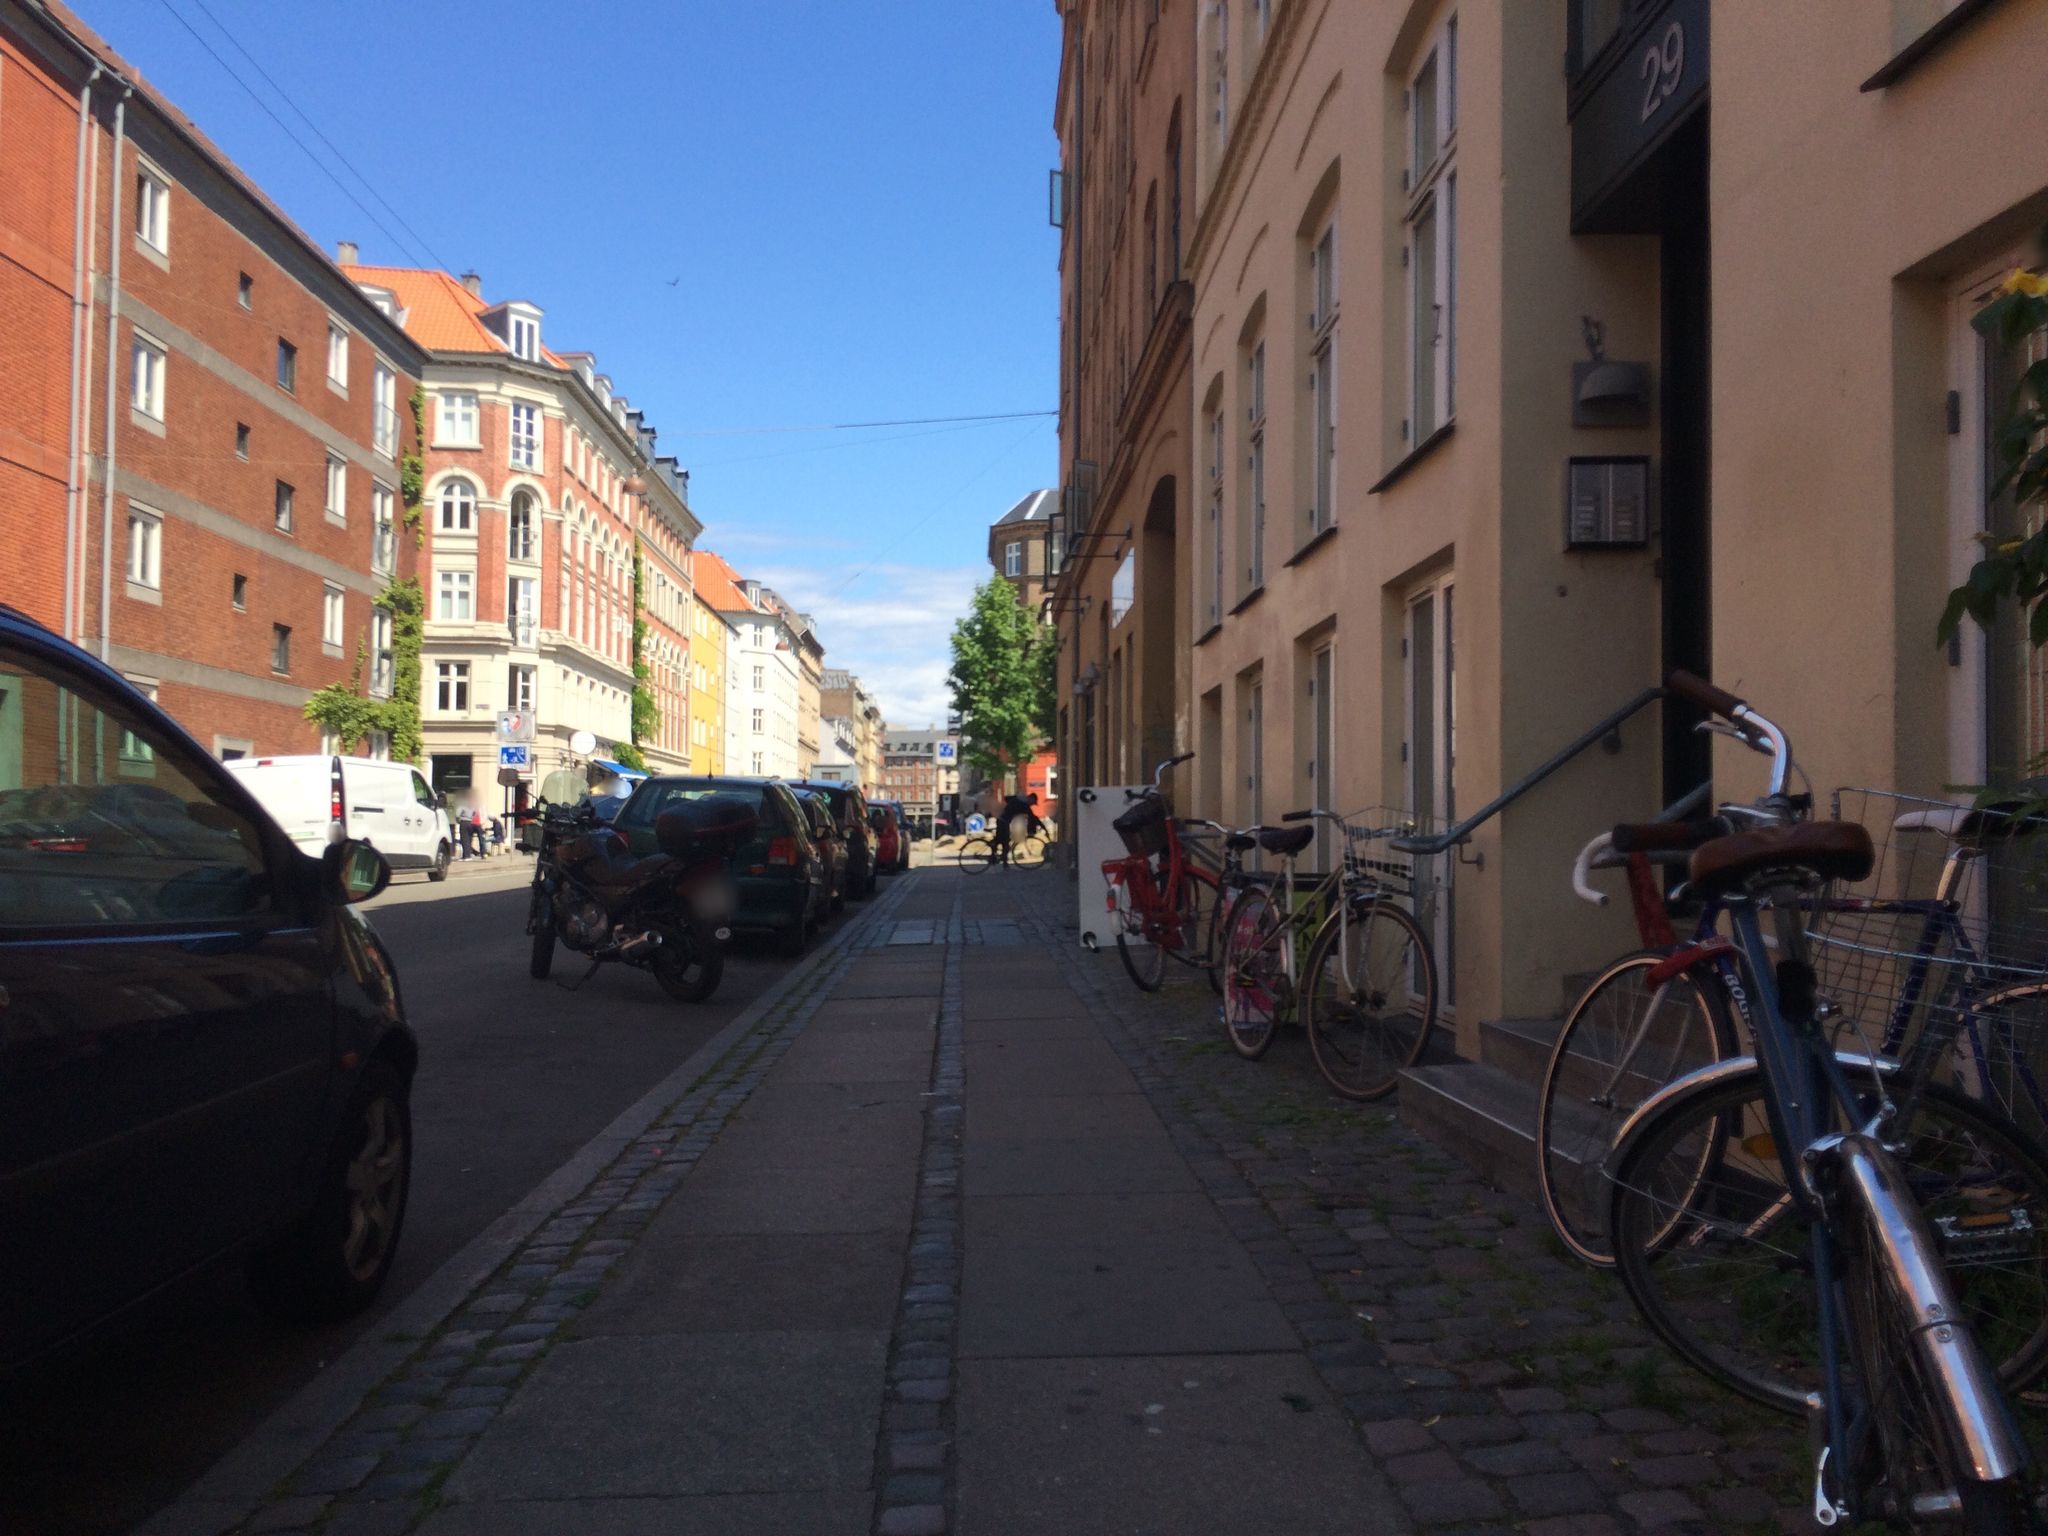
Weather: clear
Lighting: day
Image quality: good
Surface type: walking surface
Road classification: living_street, residential
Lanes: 2
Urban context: urban centre
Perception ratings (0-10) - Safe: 5.74, Lively: 9.07, Beautiful: 3.96, Boring: 5.34, Depressing: 1.74, Wealthy: 9.43